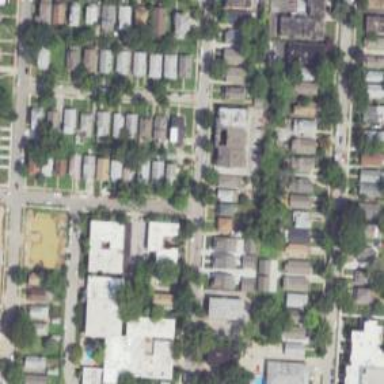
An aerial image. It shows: Neighborhood.